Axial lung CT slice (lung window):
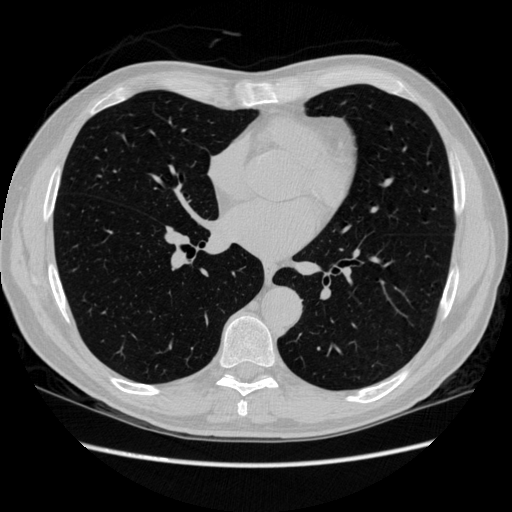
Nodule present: no